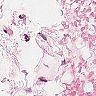
Metastatic tissue present: no